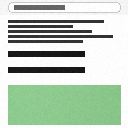
Screen state: on